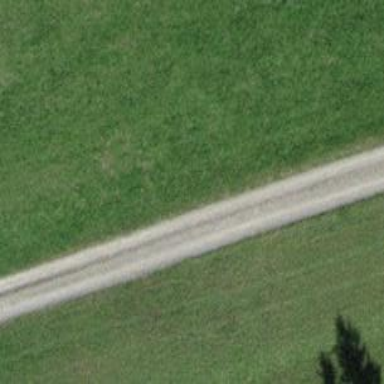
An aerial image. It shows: Unpaved track road.